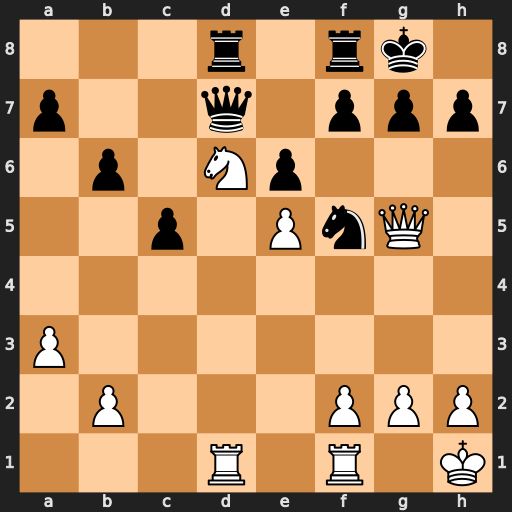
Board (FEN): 3r1rk1/p2q1ppp/1p1Np3/2p1PnQ1/8/P7/1P3PPP/3R1R1K
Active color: w
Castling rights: -
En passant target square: -
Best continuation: Nxf5 exf5 Rxd7